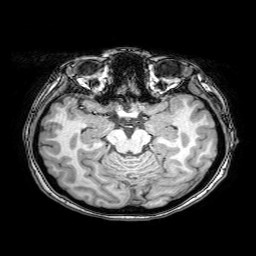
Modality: T1w
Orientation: coronal
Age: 38
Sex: female